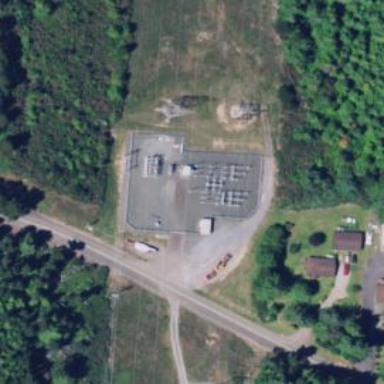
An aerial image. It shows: Power substation enclosed by fence.